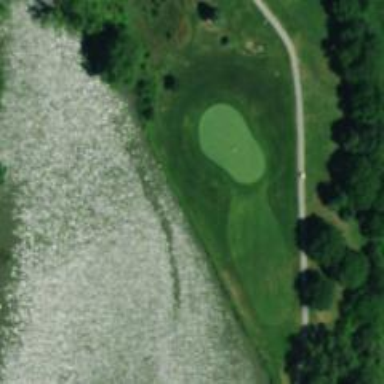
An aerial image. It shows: Golf tee.